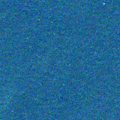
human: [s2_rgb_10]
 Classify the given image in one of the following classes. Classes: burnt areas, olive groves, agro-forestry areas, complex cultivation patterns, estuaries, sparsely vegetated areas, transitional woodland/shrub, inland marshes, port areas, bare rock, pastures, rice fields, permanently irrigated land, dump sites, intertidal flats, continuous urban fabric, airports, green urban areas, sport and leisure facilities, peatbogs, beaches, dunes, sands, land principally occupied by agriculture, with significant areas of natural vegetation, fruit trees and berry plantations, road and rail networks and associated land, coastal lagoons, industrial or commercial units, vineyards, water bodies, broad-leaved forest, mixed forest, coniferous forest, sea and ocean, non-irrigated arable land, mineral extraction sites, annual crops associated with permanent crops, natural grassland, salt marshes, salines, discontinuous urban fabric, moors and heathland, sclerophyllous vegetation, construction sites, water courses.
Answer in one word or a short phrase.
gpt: sea and ocean